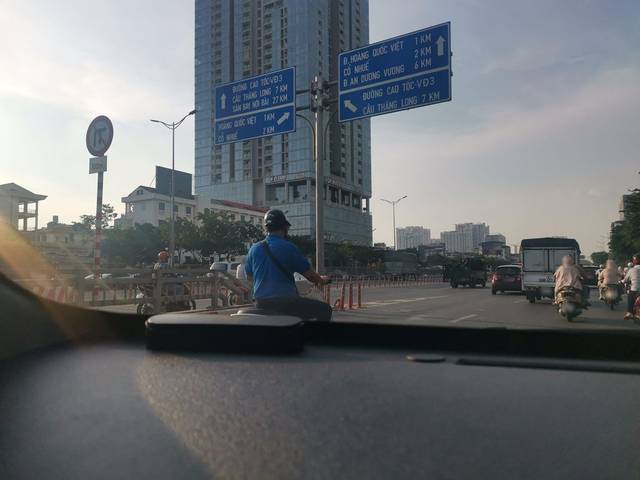
Region: Vietnam
Coordinates: 21.039, 105.781